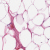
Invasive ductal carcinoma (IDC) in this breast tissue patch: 0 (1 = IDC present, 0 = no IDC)